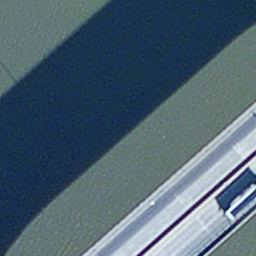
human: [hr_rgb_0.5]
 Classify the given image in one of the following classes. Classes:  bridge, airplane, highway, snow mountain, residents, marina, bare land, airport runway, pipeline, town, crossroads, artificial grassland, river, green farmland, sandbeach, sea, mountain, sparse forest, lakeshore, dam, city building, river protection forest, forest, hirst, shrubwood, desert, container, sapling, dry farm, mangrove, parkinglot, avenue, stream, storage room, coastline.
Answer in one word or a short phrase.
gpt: bridge